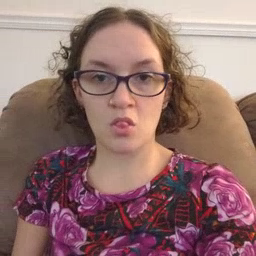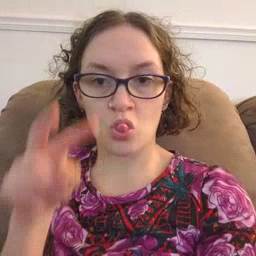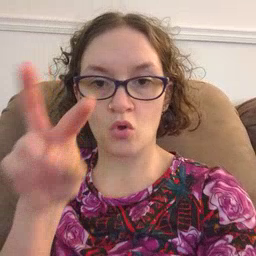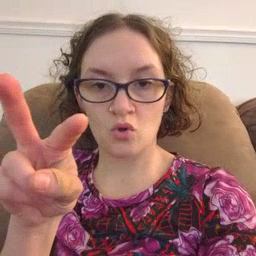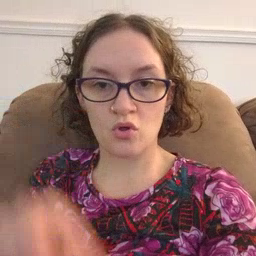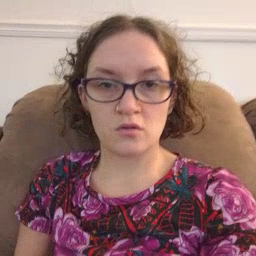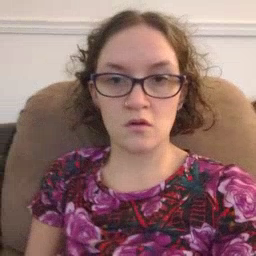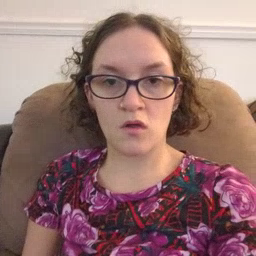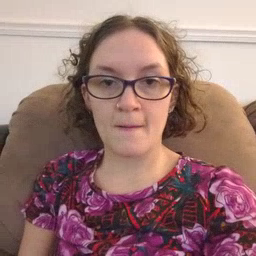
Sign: look